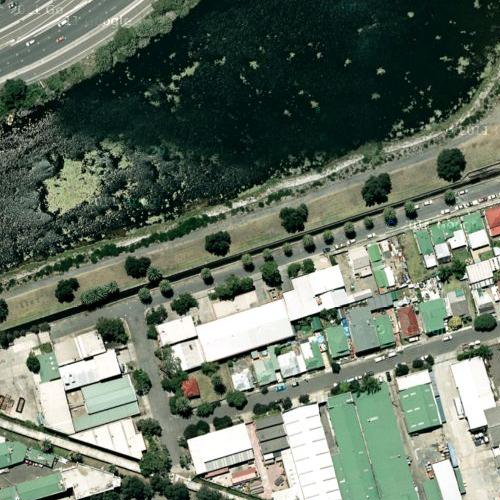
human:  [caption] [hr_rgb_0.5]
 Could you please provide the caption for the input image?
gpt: Some small boats on the river with some houses on the bank .

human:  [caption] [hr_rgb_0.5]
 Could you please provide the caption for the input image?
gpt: A wide river with deep green waters and some boats on it .

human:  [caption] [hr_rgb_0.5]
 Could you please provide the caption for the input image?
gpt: There are some white boats on the river with some houses on the bank .

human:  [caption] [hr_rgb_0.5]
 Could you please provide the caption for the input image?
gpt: There are some small boats on the wide river with some houses on the bank .

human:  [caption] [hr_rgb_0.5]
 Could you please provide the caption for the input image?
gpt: A wide river with deep green waters and some boats on it .